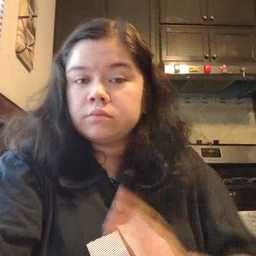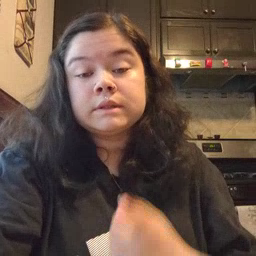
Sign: say